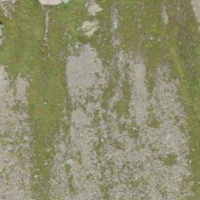
EUNIS habitat code: 31
Species observed at this site:
Sempervivum montanum
Anthus spinoletta